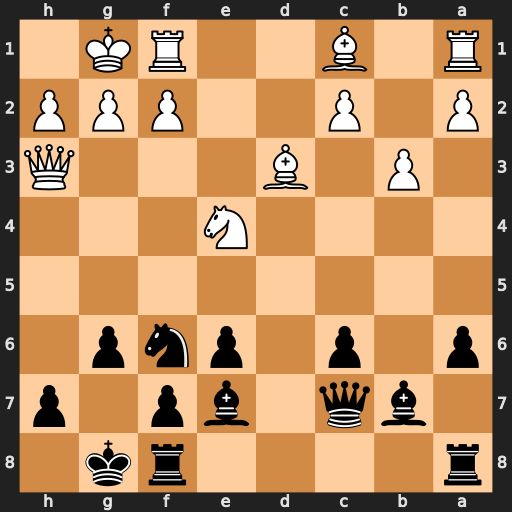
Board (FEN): r4rk1/1bq1bp1p/p1p1pnp1/8/4N3/1P1B3Q/P1P2PPP/R1B2RK1
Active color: b
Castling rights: -
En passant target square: -
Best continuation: Nxe4 Bxe4 Qe5 Bh6 Qxe4